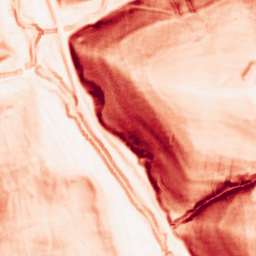
Category: morphological
Decomposition family: morphological_square
Decomposition parameters: operation: gradient
size: 5
Upsampling method: edge_directed
Upsampling parameters: scale: 4
Upsampling scale: 4